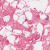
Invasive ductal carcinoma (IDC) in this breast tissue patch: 0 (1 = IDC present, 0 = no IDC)